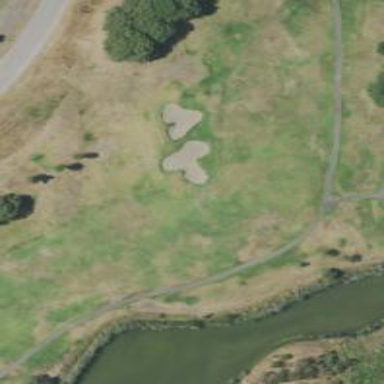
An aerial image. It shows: View of golf hole.